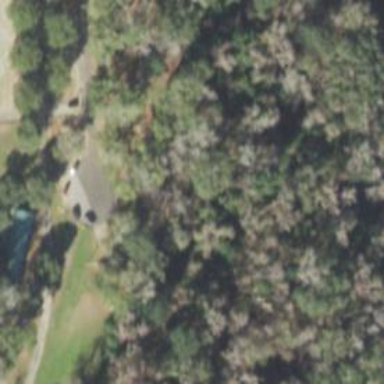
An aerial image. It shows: Disc golf tee area.